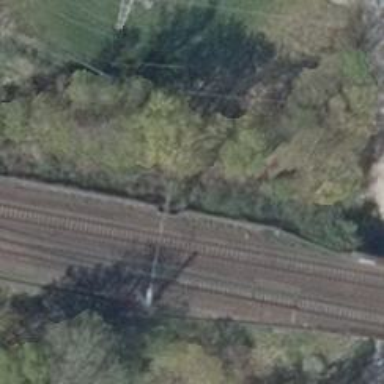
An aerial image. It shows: Railway milestone.